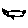
Label: cat